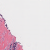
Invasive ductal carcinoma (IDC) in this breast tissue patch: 1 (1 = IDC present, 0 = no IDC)